Field crop: maize
Growth stage: 2
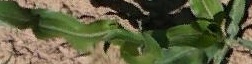
Species: maize